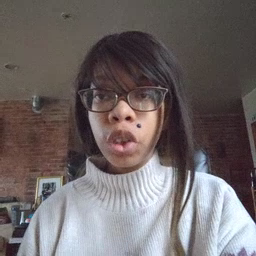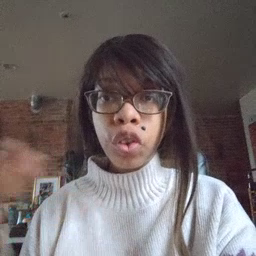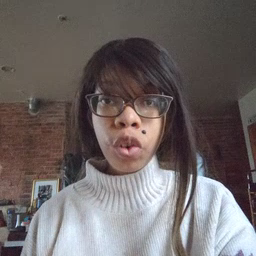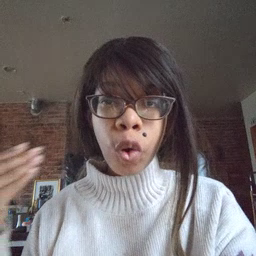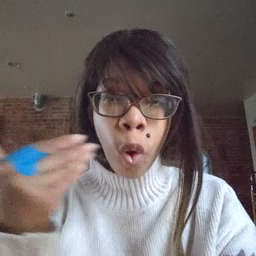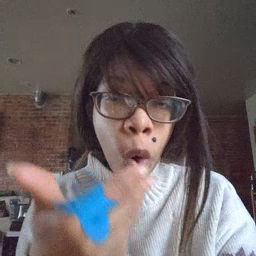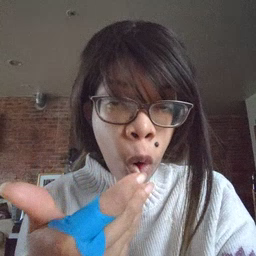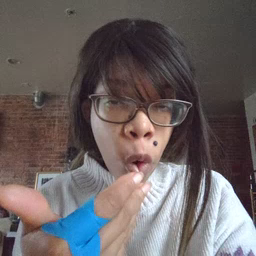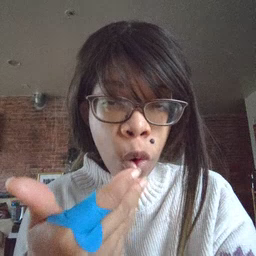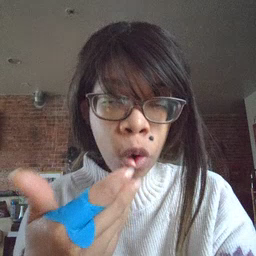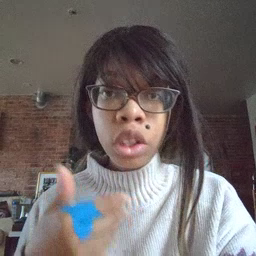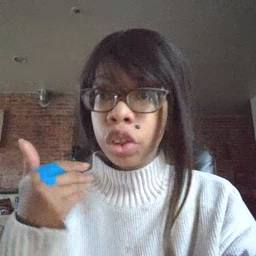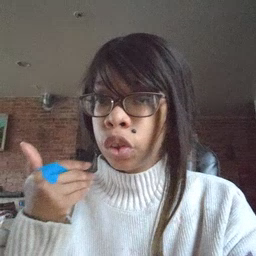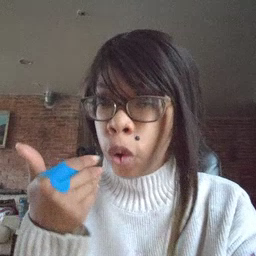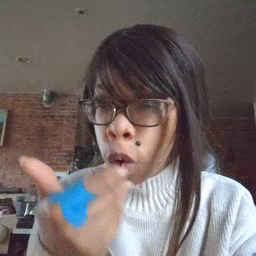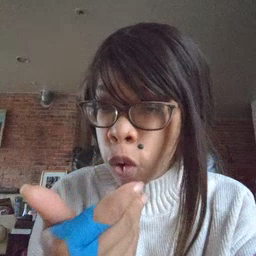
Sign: close